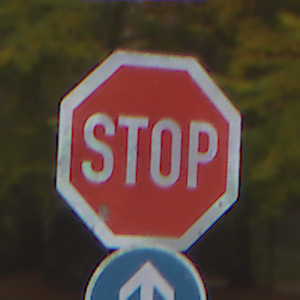
Verkehrszeichen: Stop
Zusatzzeichen unten: VorgeschriebeneFahrtrichtungGeradeaus
Umgebung: Outdoor, Nature
Tageszeit: Midday
Wetter: Overcast
Licht: Natural
Jahreszeit: Autumn
Kontrast: LowContrast